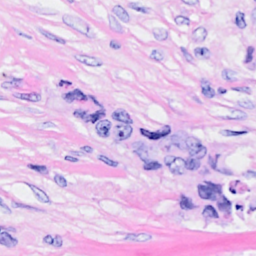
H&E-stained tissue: Breast